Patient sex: M
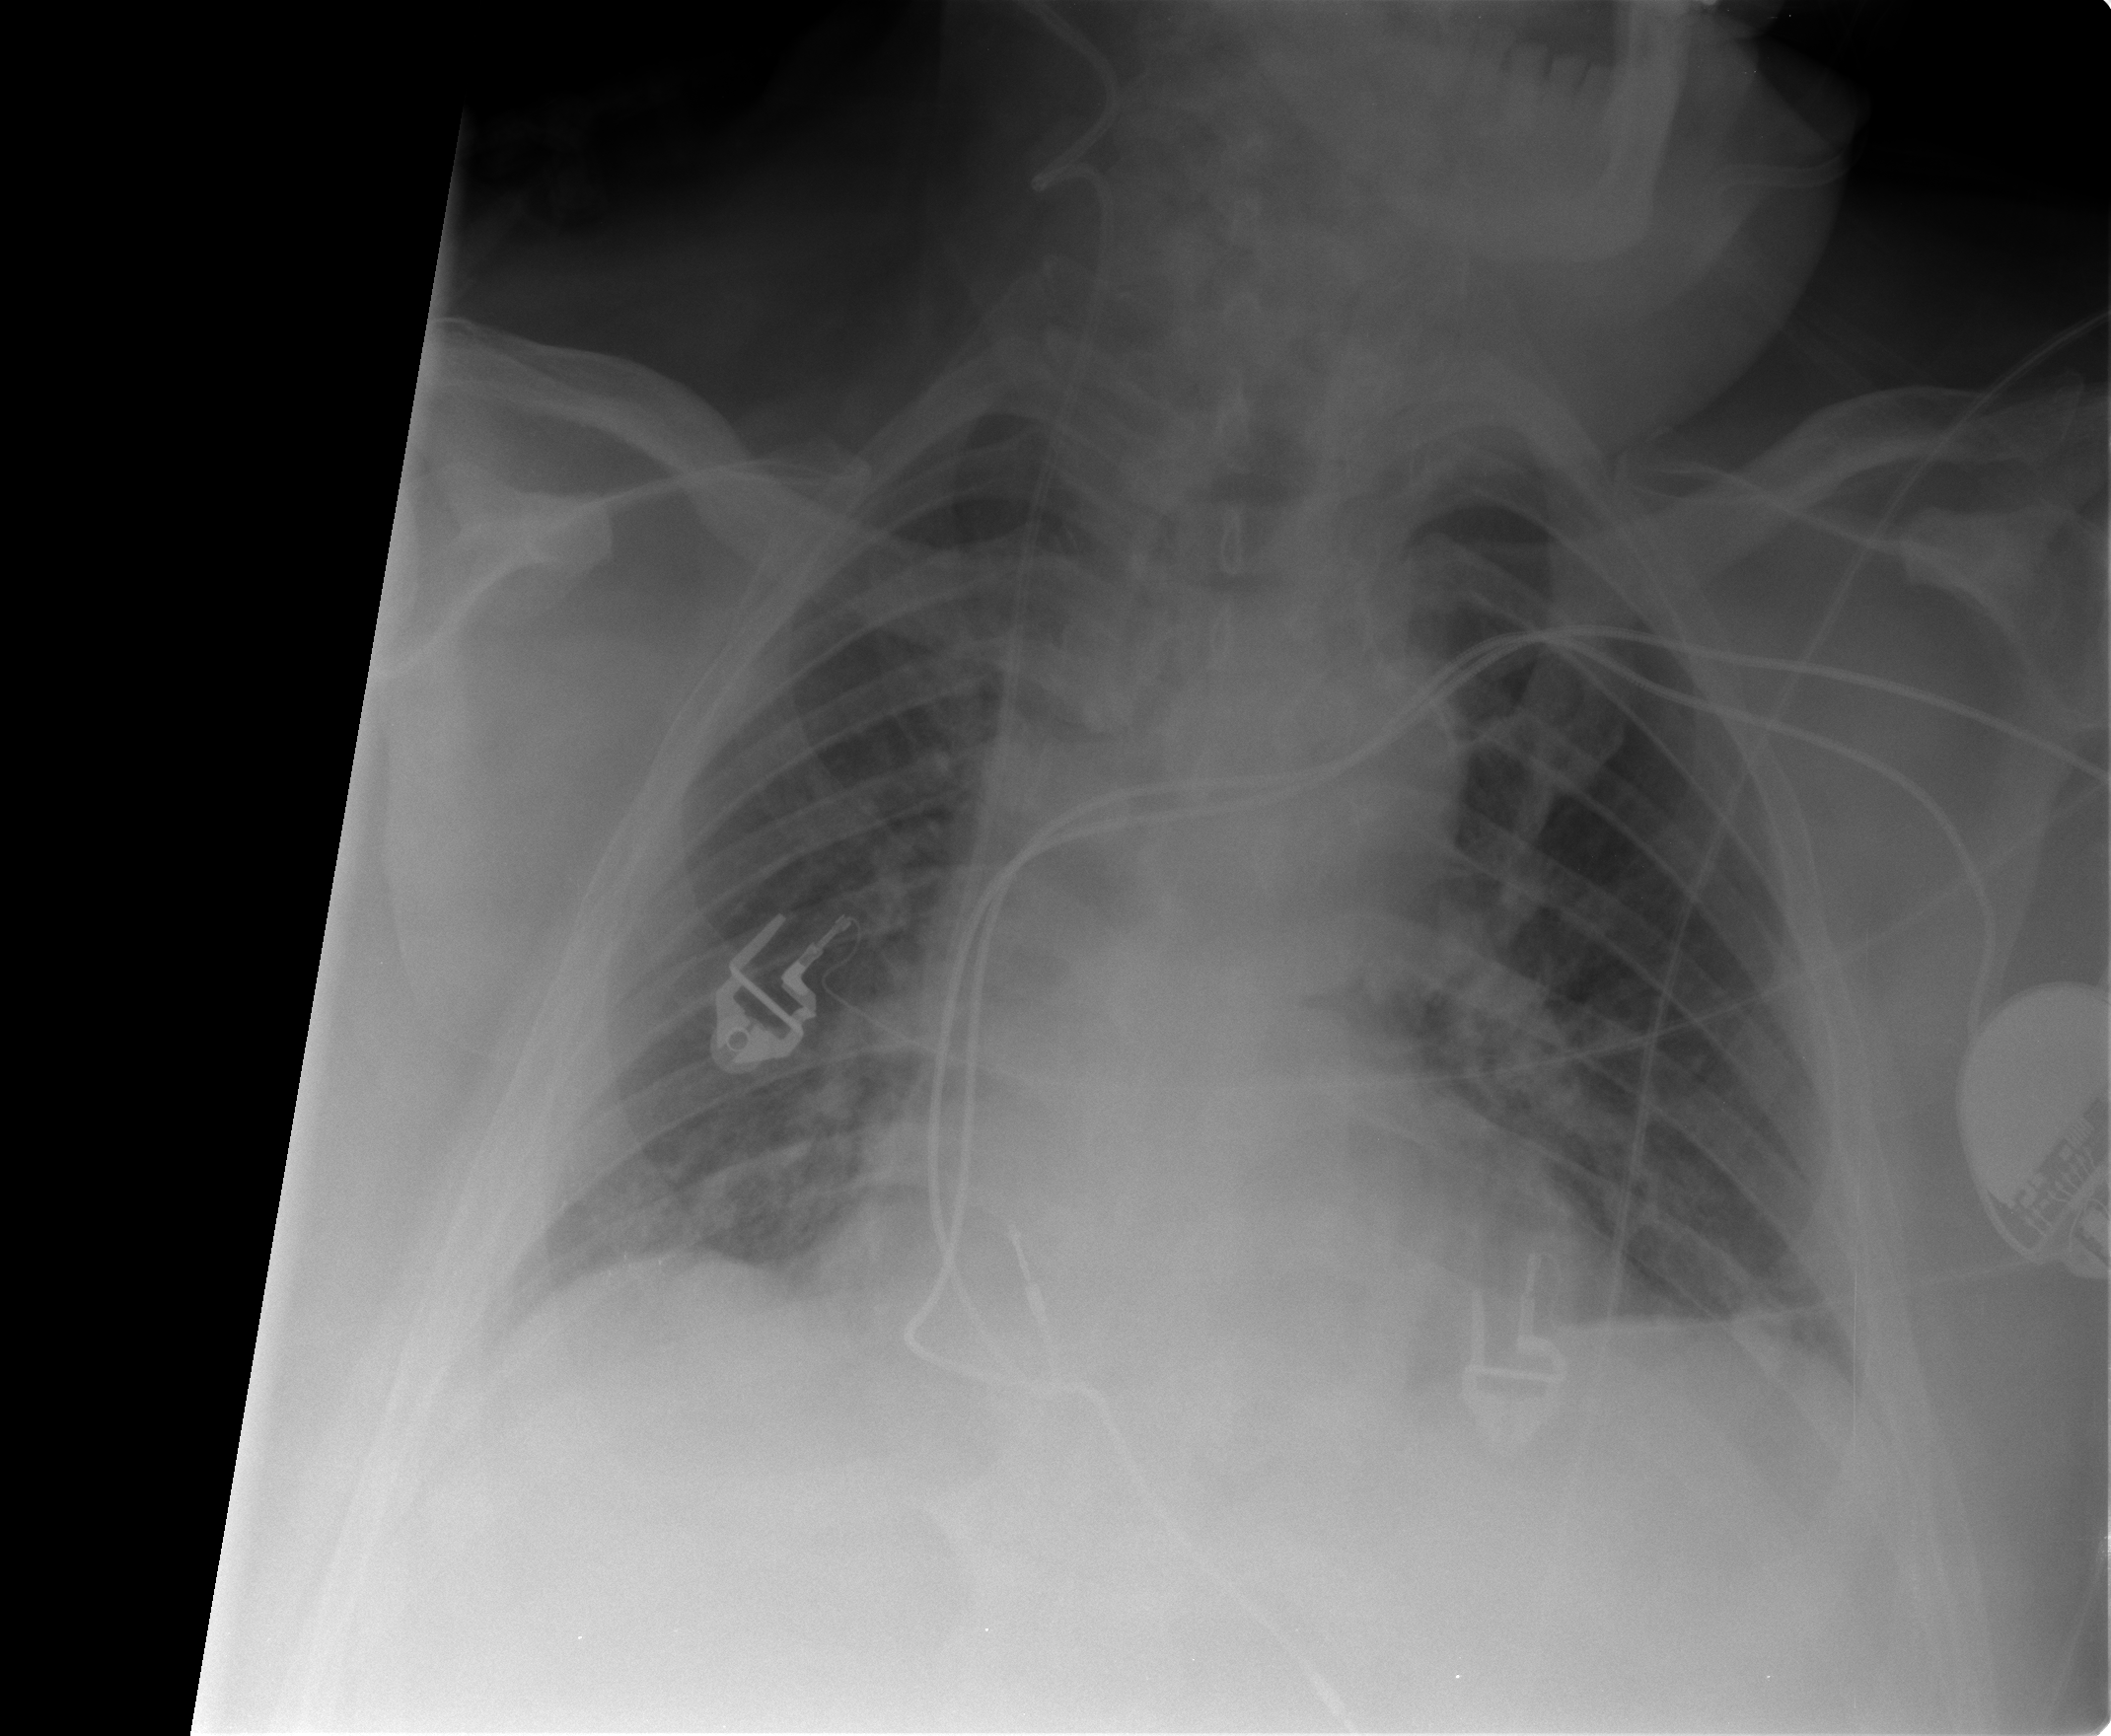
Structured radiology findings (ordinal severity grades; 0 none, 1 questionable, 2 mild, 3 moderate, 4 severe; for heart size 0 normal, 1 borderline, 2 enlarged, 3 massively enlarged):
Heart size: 1
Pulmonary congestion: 1
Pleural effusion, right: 1
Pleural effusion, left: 1
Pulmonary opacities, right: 0
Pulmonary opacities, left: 0
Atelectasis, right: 2
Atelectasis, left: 2